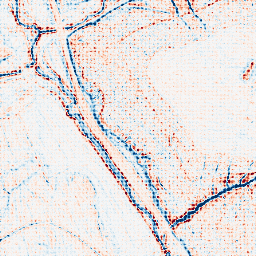
Category: edge_preserving
Decomposition family: anisotropic_diffusion
Decomposition parameters: iterations: 20
kappa: 10
gamma: 0.05
Upsampling method: sinc_blackman
Upsampling parameters: scale: 8
kernel_size: 8
Upsampling scale: 8